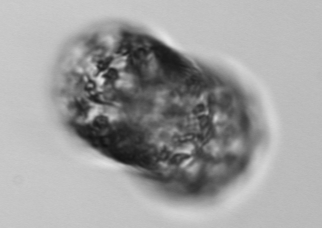
Label: Guinardia_flaccida